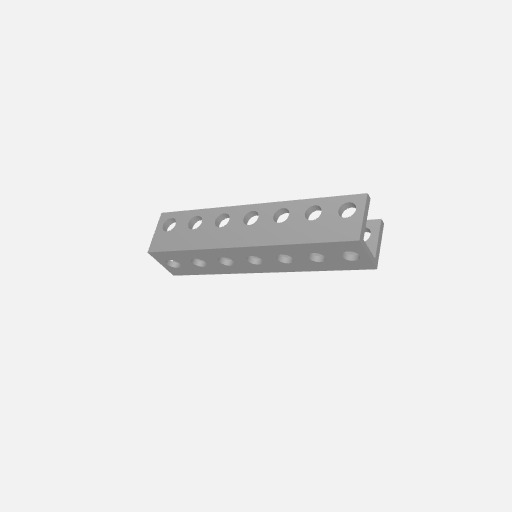
Part: UBeam7H